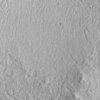
Label: not_dusty